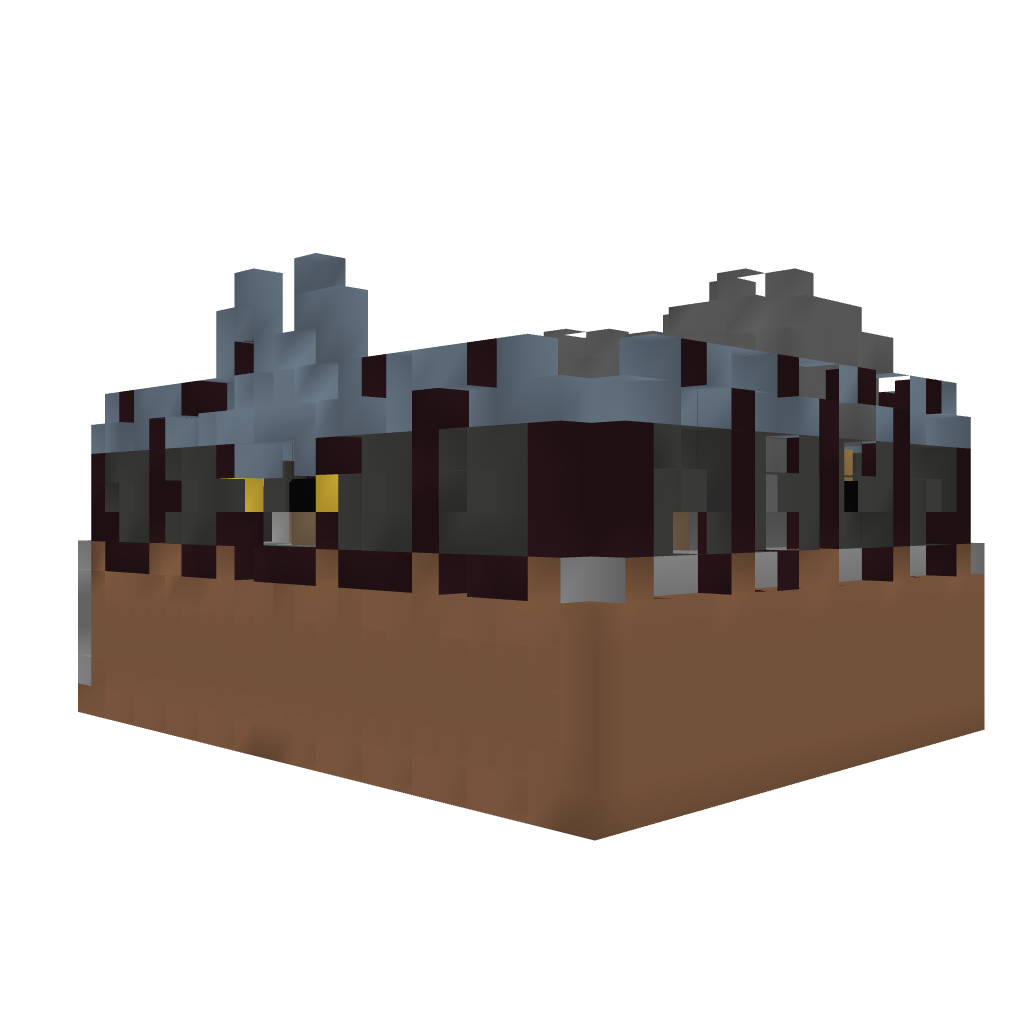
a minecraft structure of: Evil Park